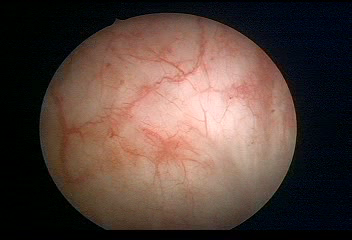
Modality: WLC
Class: Normal mucosa
Bladder cancer association: No